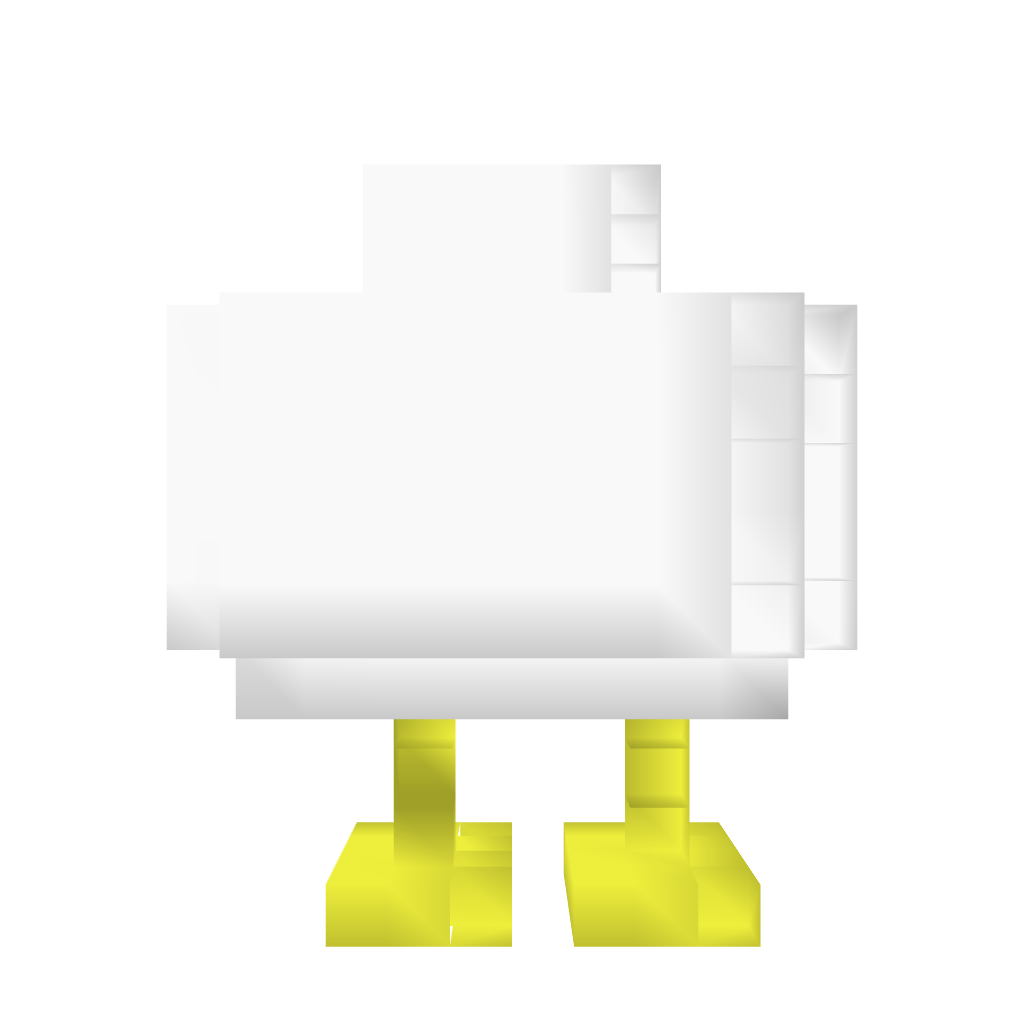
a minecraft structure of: Pixel art chicken high quality